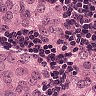
Metastatic tissue present: yes